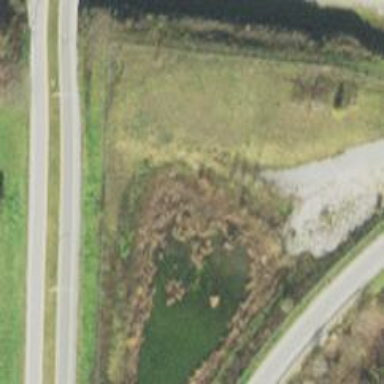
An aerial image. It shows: Pond surrounded by natural water.